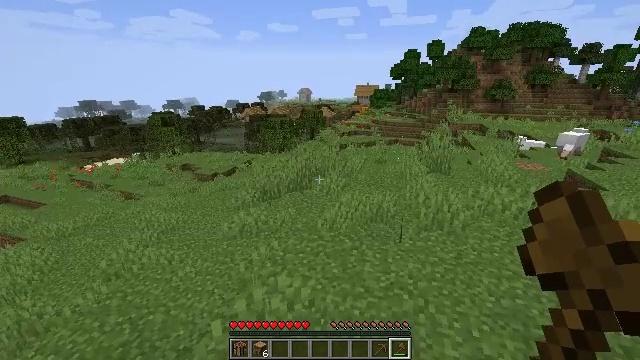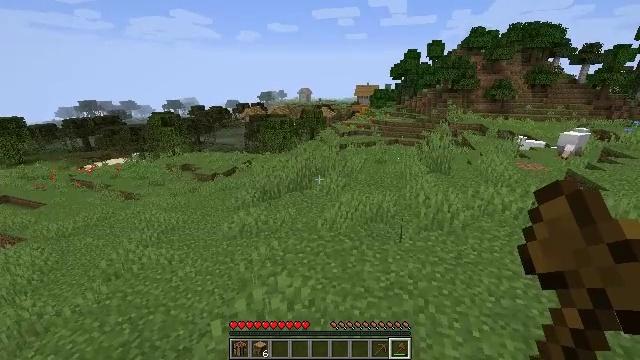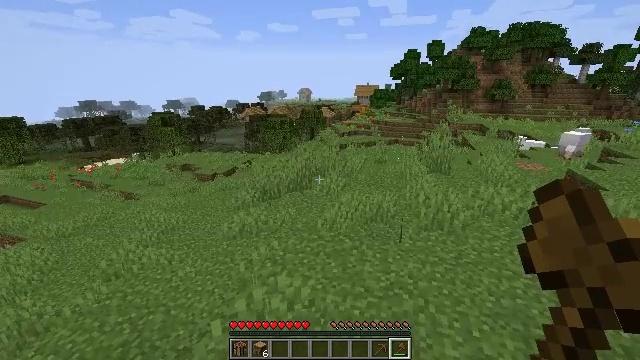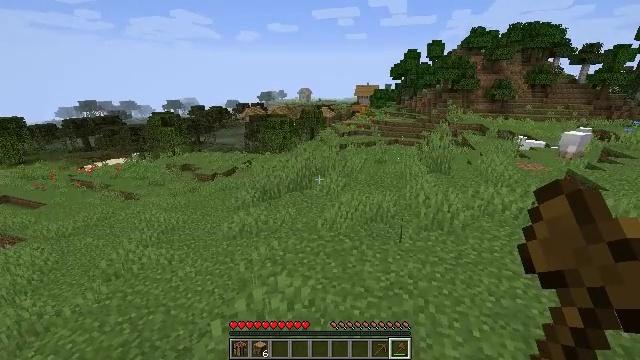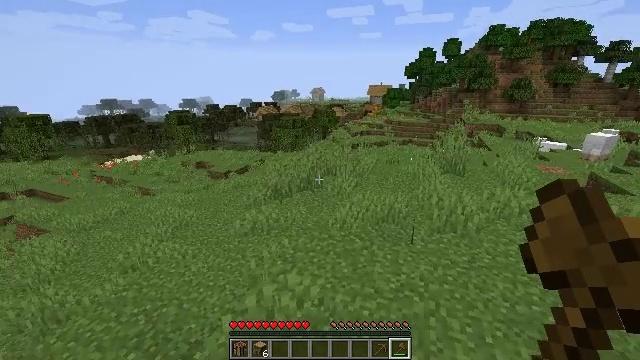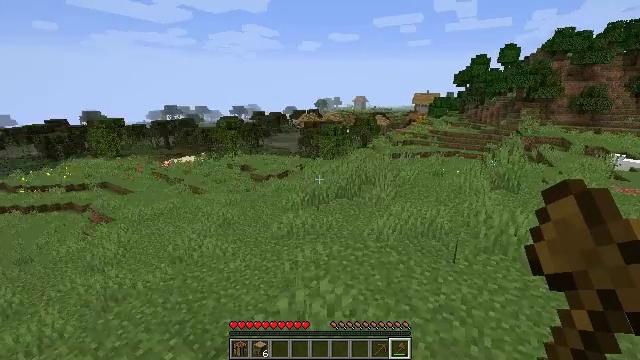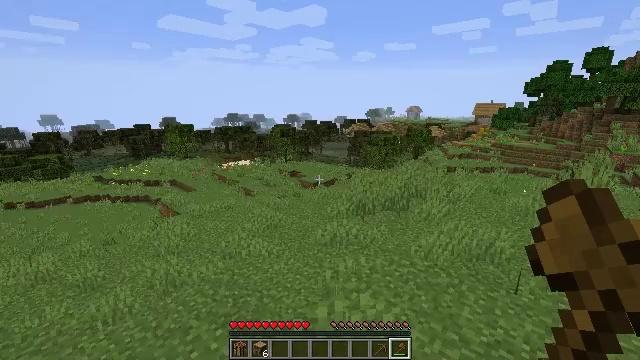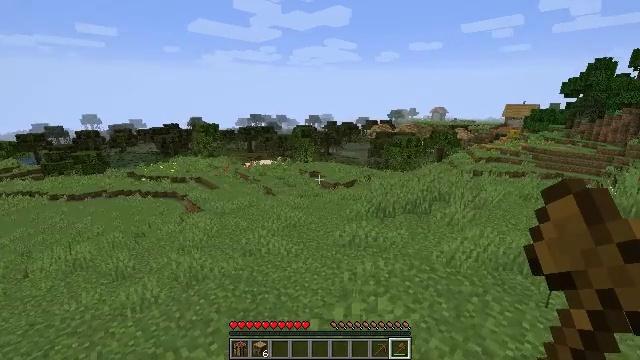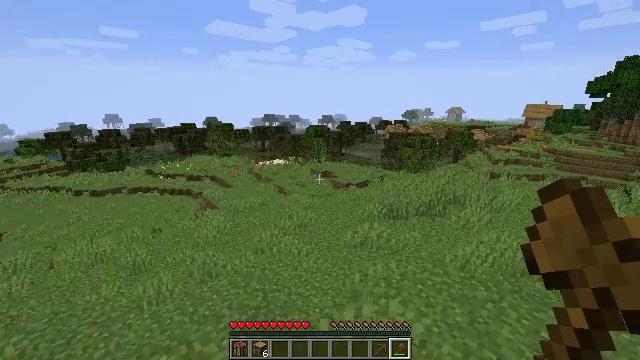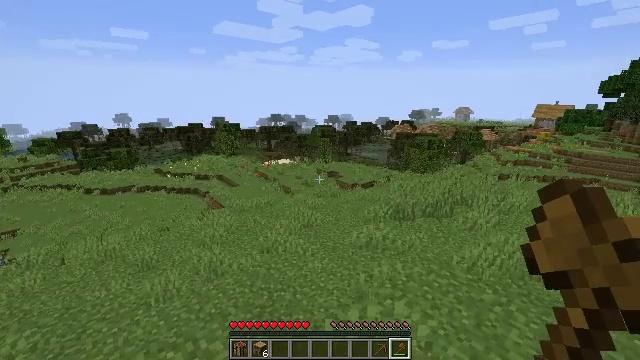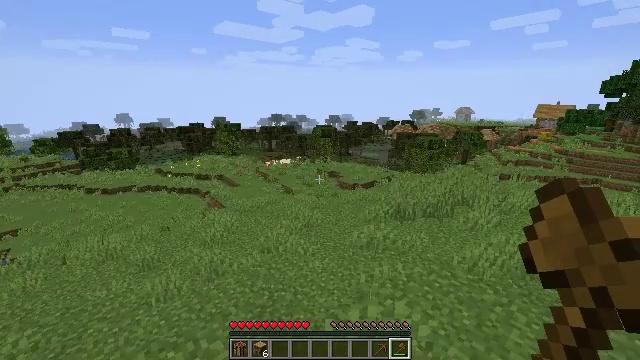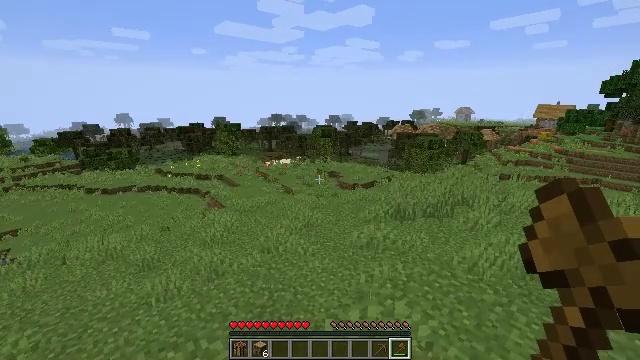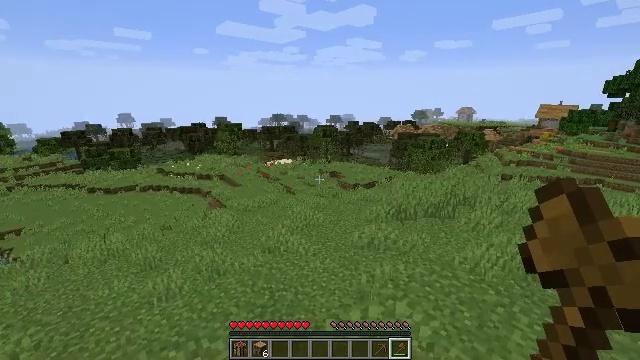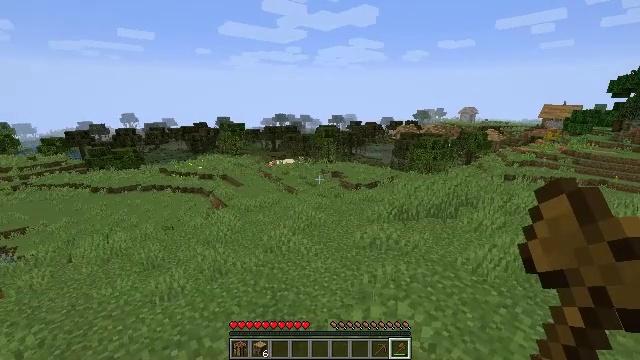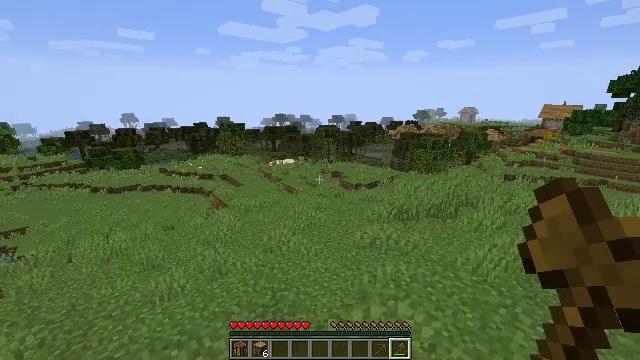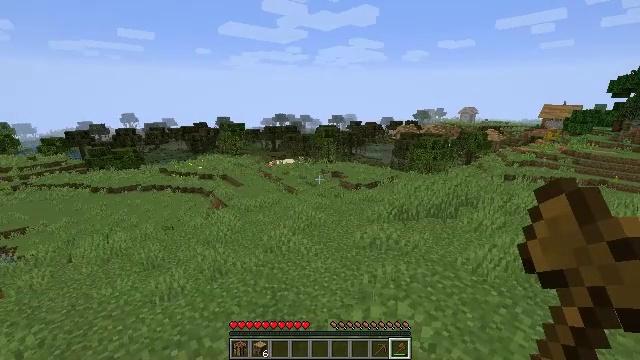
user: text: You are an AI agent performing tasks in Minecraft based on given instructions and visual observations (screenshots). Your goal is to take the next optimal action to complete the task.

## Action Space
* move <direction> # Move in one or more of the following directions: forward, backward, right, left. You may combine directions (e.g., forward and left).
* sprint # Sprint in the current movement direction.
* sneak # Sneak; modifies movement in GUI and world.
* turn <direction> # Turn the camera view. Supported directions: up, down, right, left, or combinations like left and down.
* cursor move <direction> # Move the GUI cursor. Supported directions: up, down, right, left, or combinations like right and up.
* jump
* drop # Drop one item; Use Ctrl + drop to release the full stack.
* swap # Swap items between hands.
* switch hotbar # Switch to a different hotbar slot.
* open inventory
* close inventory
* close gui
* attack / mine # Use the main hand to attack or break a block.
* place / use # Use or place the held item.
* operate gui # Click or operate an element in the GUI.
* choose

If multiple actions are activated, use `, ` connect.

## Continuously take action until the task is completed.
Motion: motion action
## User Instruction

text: Clear away tall grass.
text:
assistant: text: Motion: no_op
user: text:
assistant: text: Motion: no_op
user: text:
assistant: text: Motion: no_op
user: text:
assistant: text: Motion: turn left
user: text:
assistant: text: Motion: turn left and up
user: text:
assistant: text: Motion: turn left and up
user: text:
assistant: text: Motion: turn left
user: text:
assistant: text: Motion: turn left
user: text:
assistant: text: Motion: turn left
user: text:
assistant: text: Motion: no_op
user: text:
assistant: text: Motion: no_op
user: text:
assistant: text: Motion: no_op
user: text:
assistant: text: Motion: no_op
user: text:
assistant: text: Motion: no_op
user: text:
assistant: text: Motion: no_op
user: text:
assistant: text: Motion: no_op
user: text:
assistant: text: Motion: no_op
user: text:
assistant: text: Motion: no_op
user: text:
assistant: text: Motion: no_op
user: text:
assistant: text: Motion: no_op
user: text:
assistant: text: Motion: no_op
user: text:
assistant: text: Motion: turn right
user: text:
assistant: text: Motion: turn right
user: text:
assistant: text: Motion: turn right
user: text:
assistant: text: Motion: turn right
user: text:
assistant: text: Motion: turn right
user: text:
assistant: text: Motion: no_op
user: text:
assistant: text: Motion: no_op
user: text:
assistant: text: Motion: no_op
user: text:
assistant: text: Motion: no_op